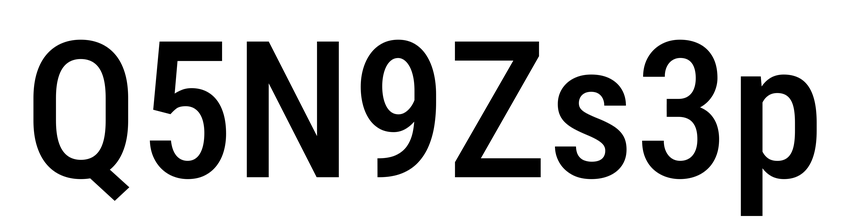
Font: Roboto_Condensed_Medium